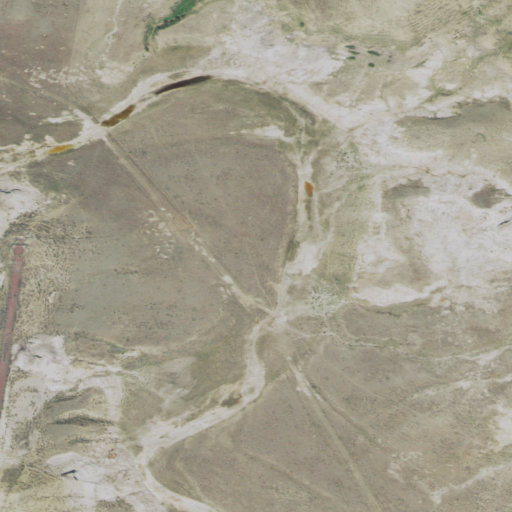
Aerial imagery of valley in Montana named Coal Banks Coulee containing only grassland